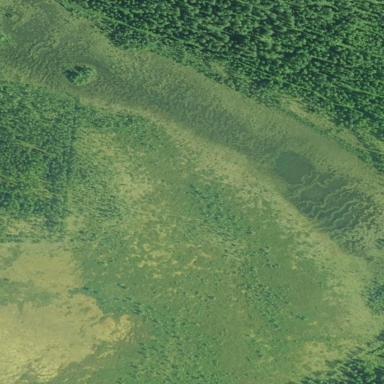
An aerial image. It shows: Bog wetland area.